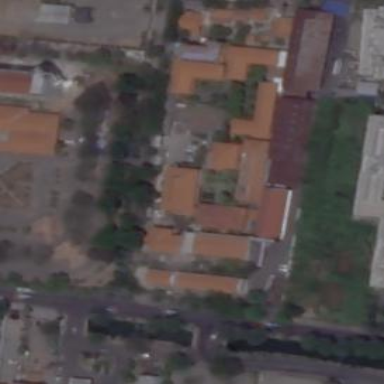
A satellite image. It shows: Government office.